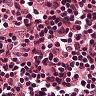
Metastatic tissue present: no